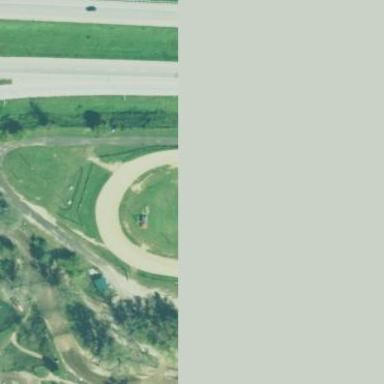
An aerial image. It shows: Motocross raceway for thrilling motocross sports.